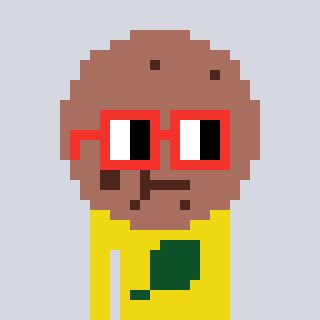
a pixel art character with square red glasses, a cookie-shaped head and a yellow-colored body on a cool background